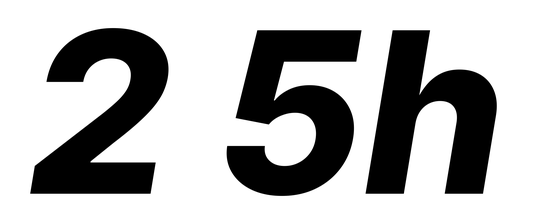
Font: Inter-Italic_ExtraBold_Italic